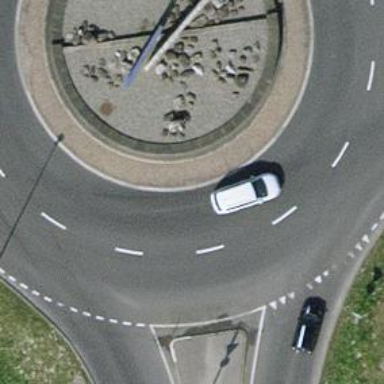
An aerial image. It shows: Primary highway with asphalt surface leading to roundabout. The road has separate sidewalks.